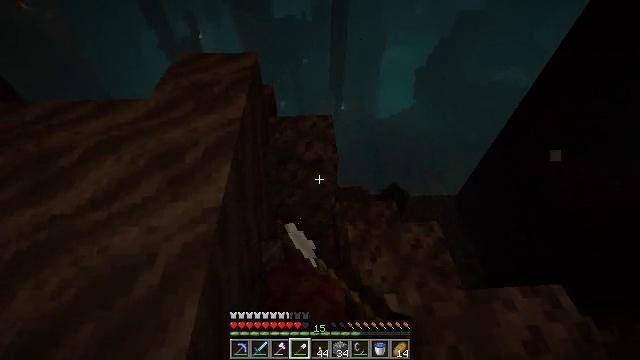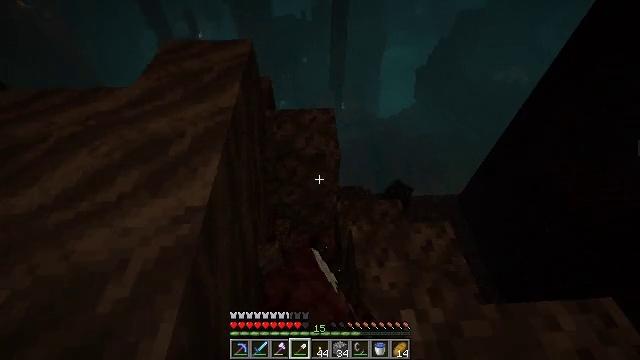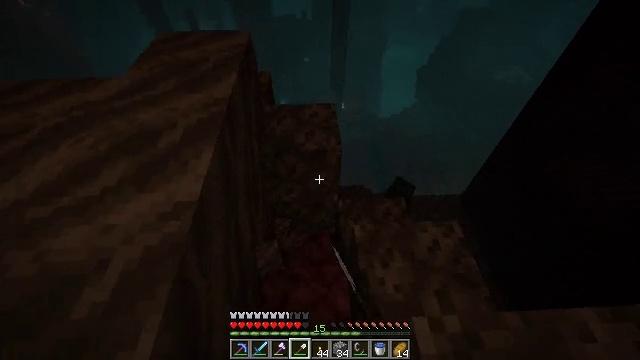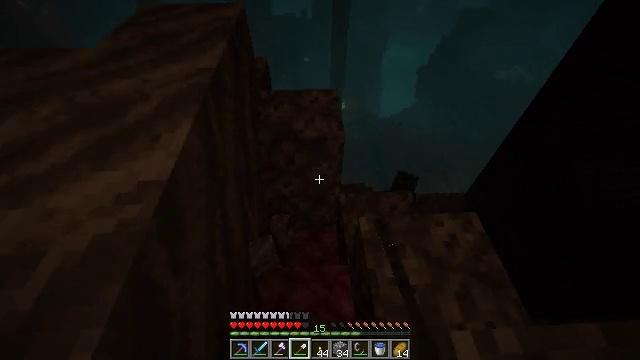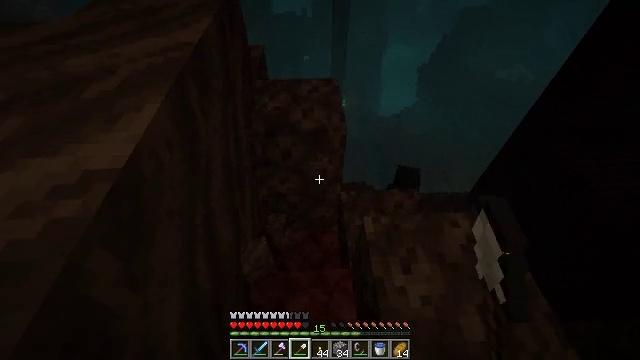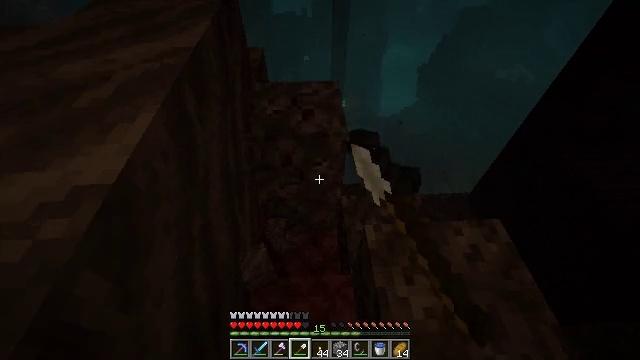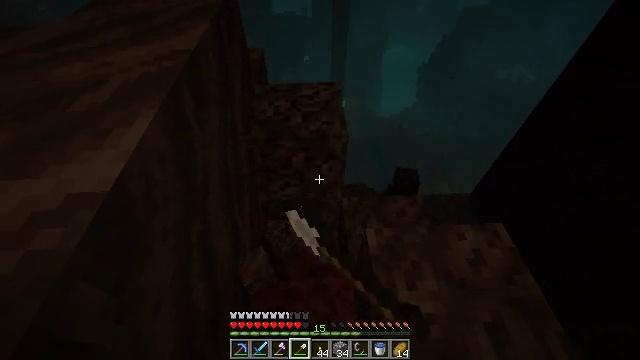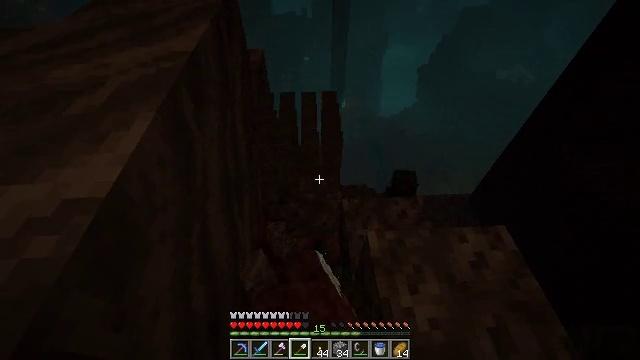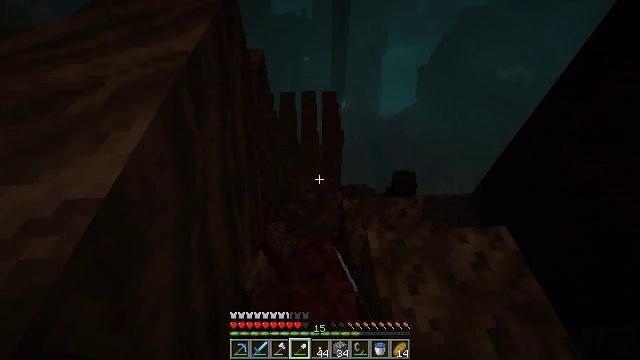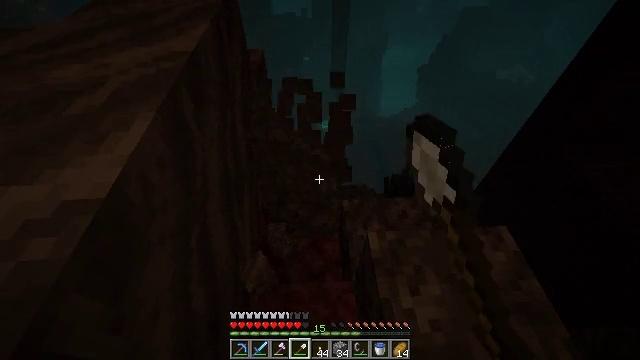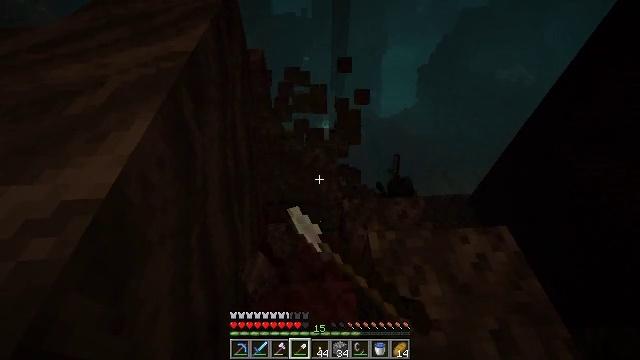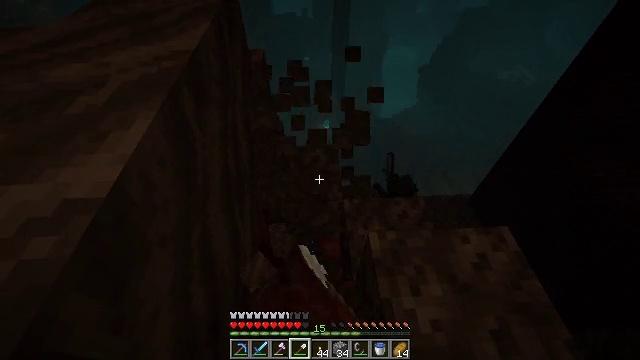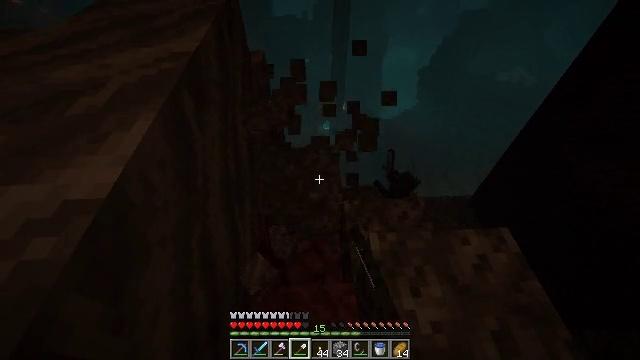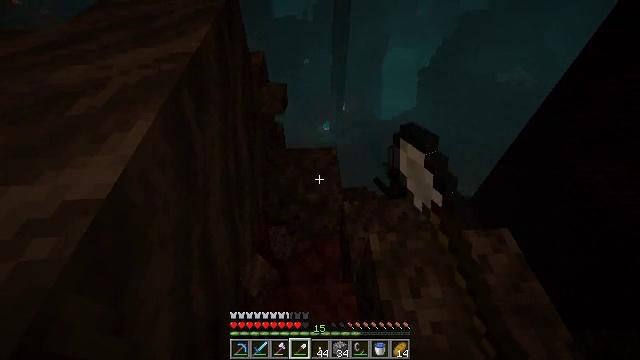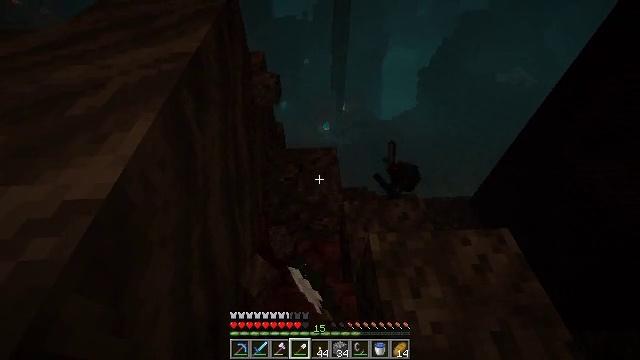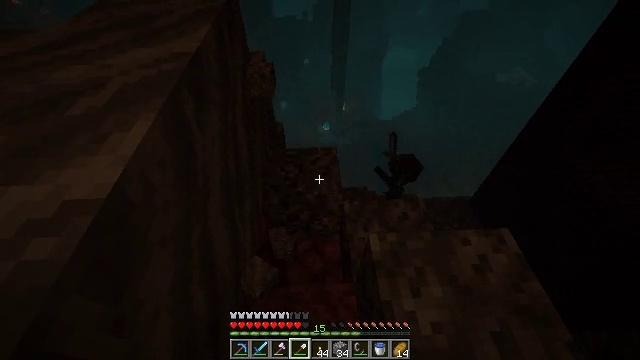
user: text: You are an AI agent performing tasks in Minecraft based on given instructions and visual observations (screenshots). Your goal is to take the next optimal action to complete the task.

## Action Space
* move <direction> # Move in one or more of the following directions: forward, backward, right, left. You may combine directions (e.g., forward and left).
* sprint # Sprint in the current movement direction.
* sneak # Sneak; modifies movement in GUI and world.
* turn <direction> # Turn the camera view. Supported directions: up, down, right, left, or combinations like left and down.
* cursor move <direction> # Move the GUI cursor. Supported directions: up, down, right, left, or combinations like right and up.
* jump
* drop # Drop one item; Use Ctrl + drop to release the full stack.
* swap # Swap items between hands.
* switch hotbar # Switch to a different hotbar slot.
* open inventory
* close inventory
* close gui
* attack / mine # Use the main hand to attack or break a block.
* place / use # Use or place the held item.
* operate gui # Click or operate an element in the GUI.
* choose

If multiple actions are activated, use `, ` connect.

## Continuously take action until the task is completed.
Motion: motion action
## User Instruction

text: Extract soul sand for building purposes.
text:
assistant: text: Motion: no_op
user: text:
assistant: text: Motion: no_op
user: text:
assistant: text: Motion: no_op
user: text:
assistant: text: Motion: attack / mine
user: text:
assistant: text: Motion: attack / mine
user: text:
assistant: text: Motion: attack / mine
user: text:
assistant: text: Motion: attack / mine
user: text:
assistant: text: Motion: attack / mine
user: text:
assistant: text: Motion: attack / mine
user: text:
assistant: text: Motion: attack / mine
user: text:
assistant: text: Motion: attack / mine
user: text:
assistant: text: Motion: attack / mine
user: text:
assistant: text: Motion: attack / mine
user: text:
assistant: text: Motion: attack / mine
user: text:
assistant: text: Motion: attack / mine
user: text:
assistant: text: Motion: attack / mine
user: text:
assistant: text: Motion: attack / mine
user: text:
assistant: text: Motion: no_op
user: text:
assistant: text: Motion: turn down
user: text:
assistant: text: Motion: turn down
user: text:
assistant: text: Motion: no_op